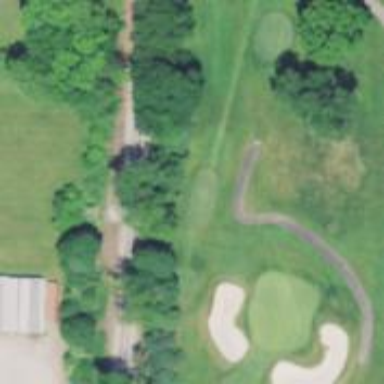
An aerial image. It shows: Path used for both walking and golf.